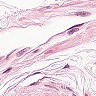
Metastatic tissue present: no